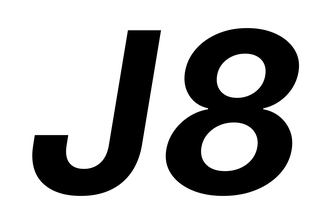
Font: Inter-Italic_Bold_Italic